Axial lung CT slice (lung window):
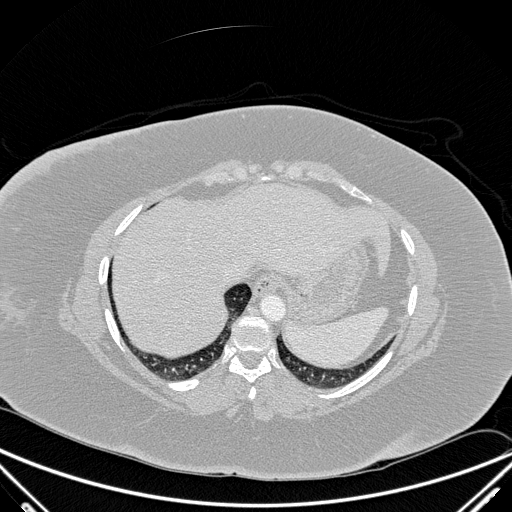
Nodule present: no